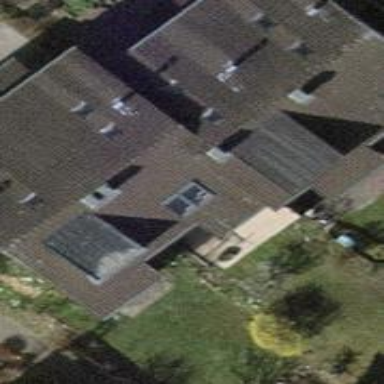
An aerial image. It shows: Terrace building.